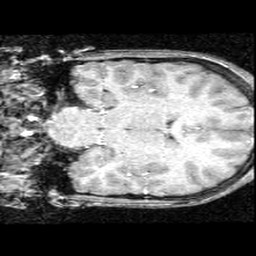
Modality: T1w
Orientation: coronal
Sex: female
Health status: ill
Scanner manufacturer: ge
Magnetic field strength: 1.5 T
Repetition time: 21 s
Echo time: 0.008 s